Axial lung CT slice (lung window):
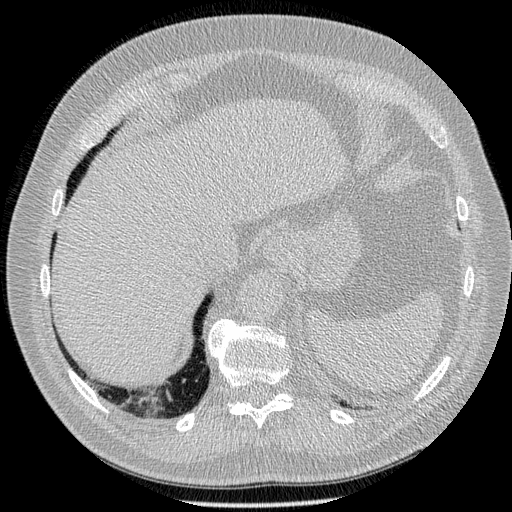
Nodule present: no